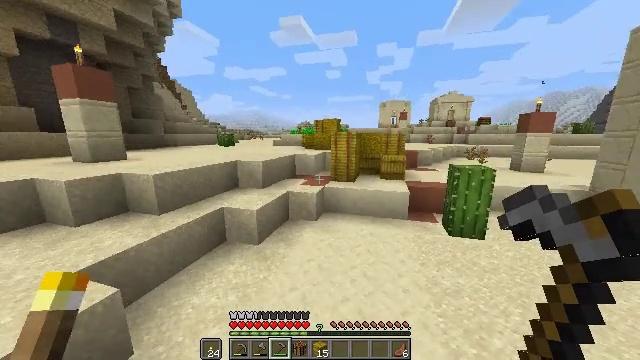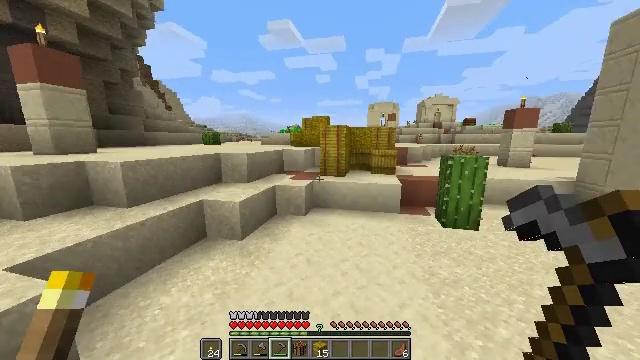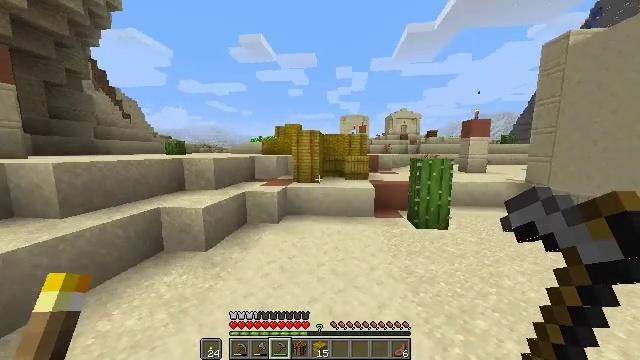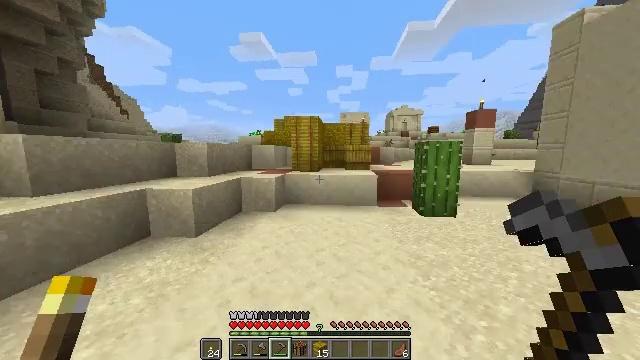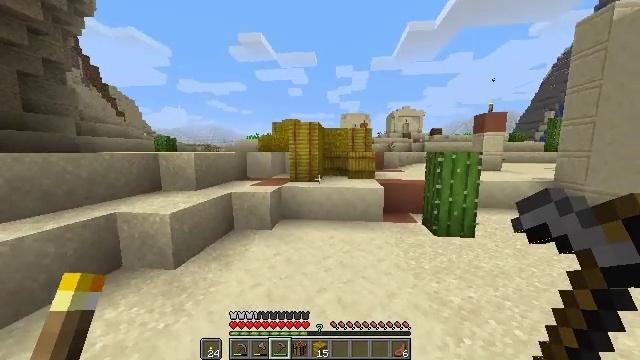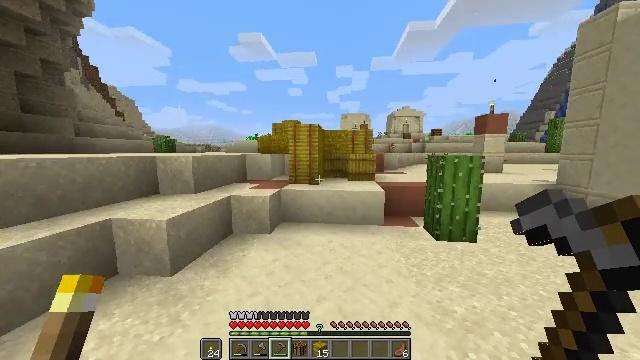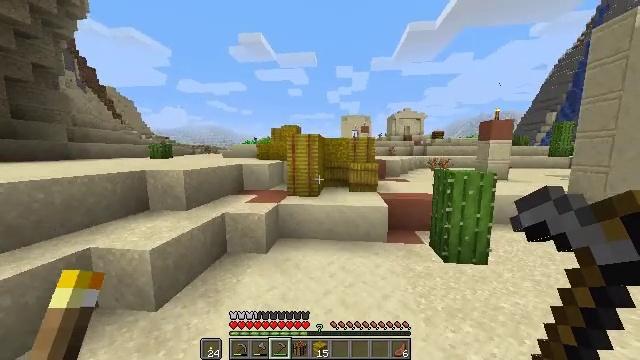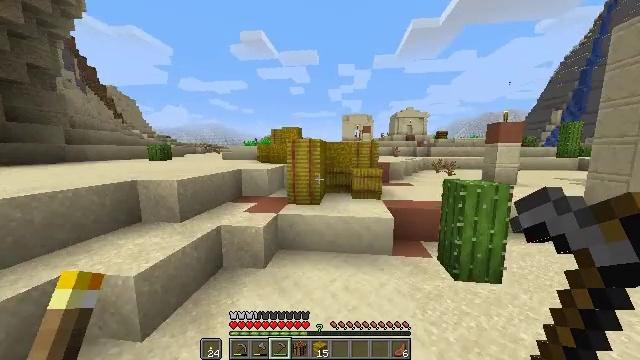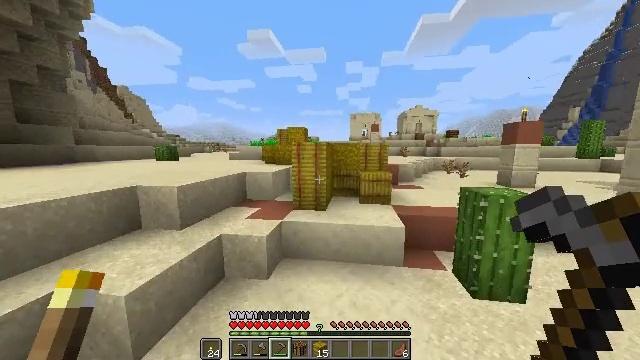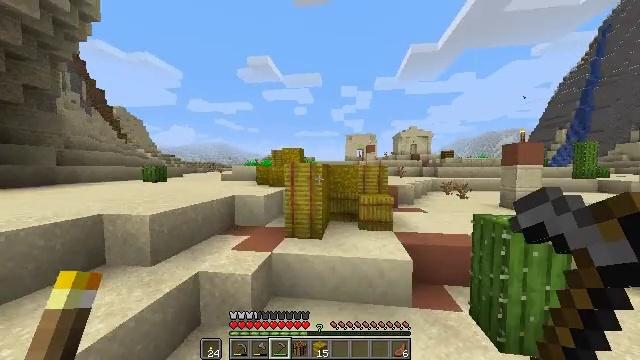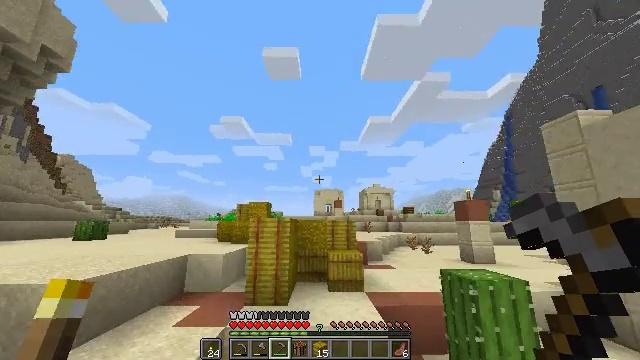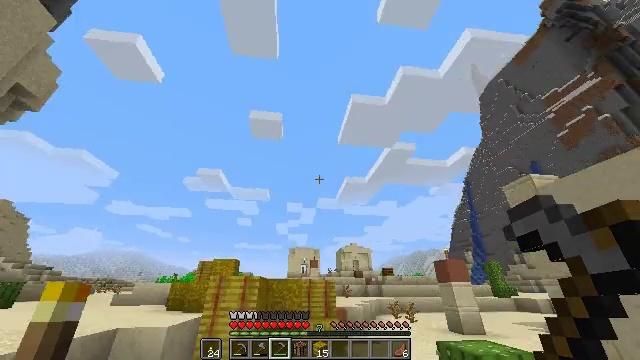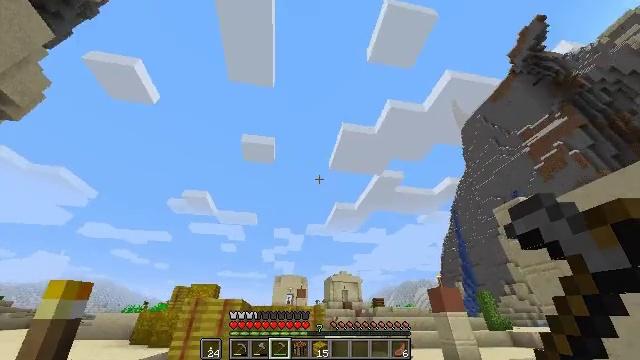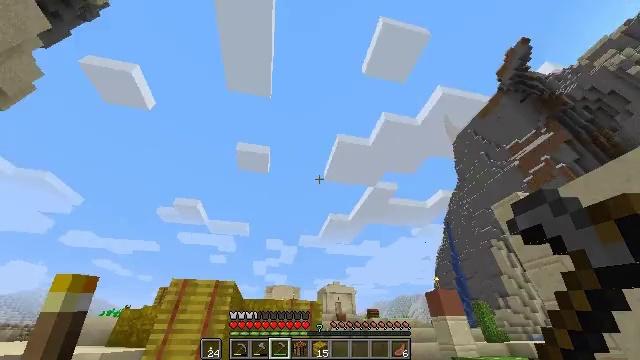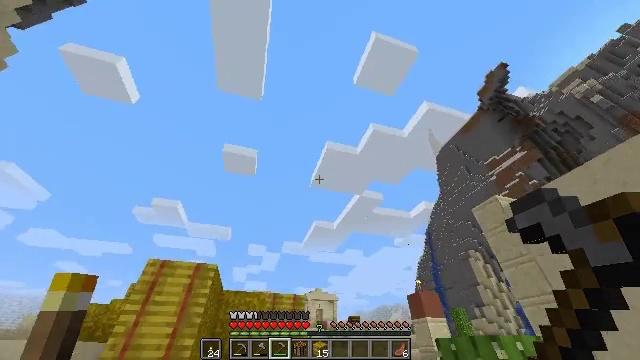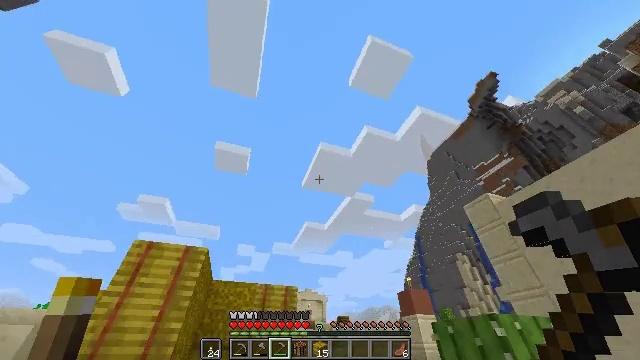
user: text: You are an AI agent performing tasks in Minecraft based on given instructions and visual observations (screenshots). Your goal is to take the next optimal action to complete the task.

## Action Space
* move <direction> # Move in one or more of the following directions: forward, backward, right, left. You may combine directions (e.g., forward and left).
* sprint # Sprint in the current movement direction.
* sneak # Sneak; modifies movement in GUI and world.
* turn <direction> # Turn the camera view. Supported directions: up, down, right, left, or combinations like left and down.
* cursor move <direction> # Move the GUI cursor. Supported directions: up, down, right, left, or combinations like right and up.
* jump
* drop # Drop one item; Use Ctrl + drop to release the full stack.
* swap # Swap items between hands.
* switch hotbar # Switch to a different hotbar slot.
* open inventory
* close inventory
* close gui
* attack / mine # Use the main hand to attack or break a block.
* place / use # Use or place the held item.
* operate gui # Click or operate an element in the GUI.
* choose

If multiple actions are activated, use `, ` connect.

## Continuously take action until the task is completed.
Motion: motion action
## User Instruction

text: Break the hay block to collect it.
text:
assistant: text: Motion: move forward and move right, sprint, turn right and up, jump
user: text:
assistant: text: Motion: move forward, sprint, turn right and up, jump
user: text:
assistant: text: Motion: move forward, sprint, jump
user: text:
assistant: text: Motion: move forward, sprint, jump
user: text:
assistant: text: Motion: move forward, sprint, jump
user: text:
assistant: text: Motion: move forward, sprint, jump
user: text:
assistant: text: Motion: move forward, sprint, jump
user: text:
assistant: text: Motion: move forward, sprint, turn left
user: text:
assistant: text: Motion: move forward, sprint, turn right and up
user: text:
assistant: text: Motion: move forward, sprint, turn right and up
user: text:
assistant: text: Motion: move forward, sprint, turn right and up
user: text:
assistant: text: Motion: move forward, sprint, turn right and up
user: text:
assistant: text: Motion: move forward, sprint, turn right and up
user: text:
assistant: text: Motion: move forward, sprint, turn right and up
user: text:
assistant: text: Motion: move forward, sprint, turn right
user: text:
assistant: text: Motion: move forward, sprint, turn right and up
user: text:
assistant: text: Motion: move forward, sprint, turn up
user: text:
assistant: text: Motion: move forward, sprint, turn up
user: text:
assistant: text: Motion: move forward, sprint, turn left and up
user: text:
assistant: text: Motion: move forward
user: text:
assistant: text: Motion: move forward, turn left and down, jump
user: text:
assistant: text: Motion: move forward, turn left and down, jump
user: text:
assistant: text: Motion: move forward, turn left and down, jump
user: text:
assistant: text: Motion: move forward, turn down
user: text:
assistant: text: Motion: turn down
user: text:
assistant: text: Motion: turn left and down, attack / mine
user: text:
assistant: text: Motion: turn left and down, attack / mine
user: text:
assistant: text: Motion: turn left and down, attack / mine
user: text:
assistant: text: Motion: turn left and down, attack / mine
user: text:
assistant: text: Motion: attack / mine